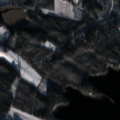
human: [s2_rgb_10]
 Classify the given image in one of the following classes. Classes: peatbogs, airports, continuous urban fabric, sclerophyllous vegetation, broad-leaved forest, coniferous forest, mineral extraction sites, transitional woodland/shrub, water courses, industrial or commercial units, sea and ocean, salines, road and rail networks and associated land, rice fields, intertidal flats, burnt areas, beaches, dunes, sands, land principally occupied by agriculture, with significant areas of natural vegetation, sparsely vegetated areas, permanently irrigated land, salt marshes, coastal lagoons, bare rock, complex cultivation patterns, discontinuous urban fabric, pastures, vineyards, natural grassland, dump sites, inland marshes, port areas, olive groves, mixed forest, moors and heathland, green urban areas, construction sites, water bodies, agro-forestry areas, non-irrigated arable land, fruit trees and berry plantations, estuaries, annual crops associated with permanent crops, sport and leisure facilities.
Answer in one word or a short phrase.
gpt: land principally occupied by agriculture, with significant areas of natural vegetation, coniferous forest, mixed forest, transitional woodland/shrub, water bodies